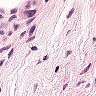
Metastatic tissue present: yes